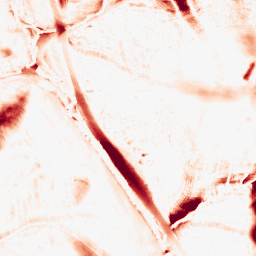
Category: morphological
Decomposition family: morphological_ellipse
Decomposition parameters: operation: opening
width: 30
height: 50
Upsampling method: bicubic
Upsampling parameters: scale: 2
Upsampling scale: 2